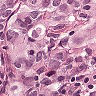
Metastatic tissue present: yes